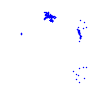
Particle: kaon